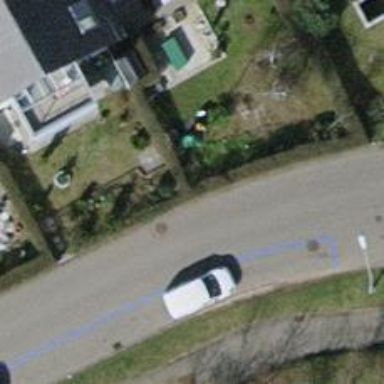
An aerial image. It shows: Hedge acting as barrier.